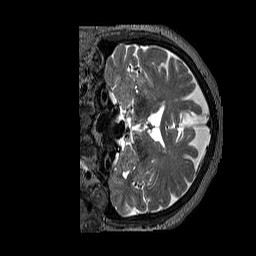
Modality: T2w
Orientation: coronal
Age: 71
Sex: female
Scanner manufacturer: siemens
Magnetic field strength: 3 T
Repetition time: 3.2 s
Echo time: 0.567 s